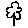
Label: flower